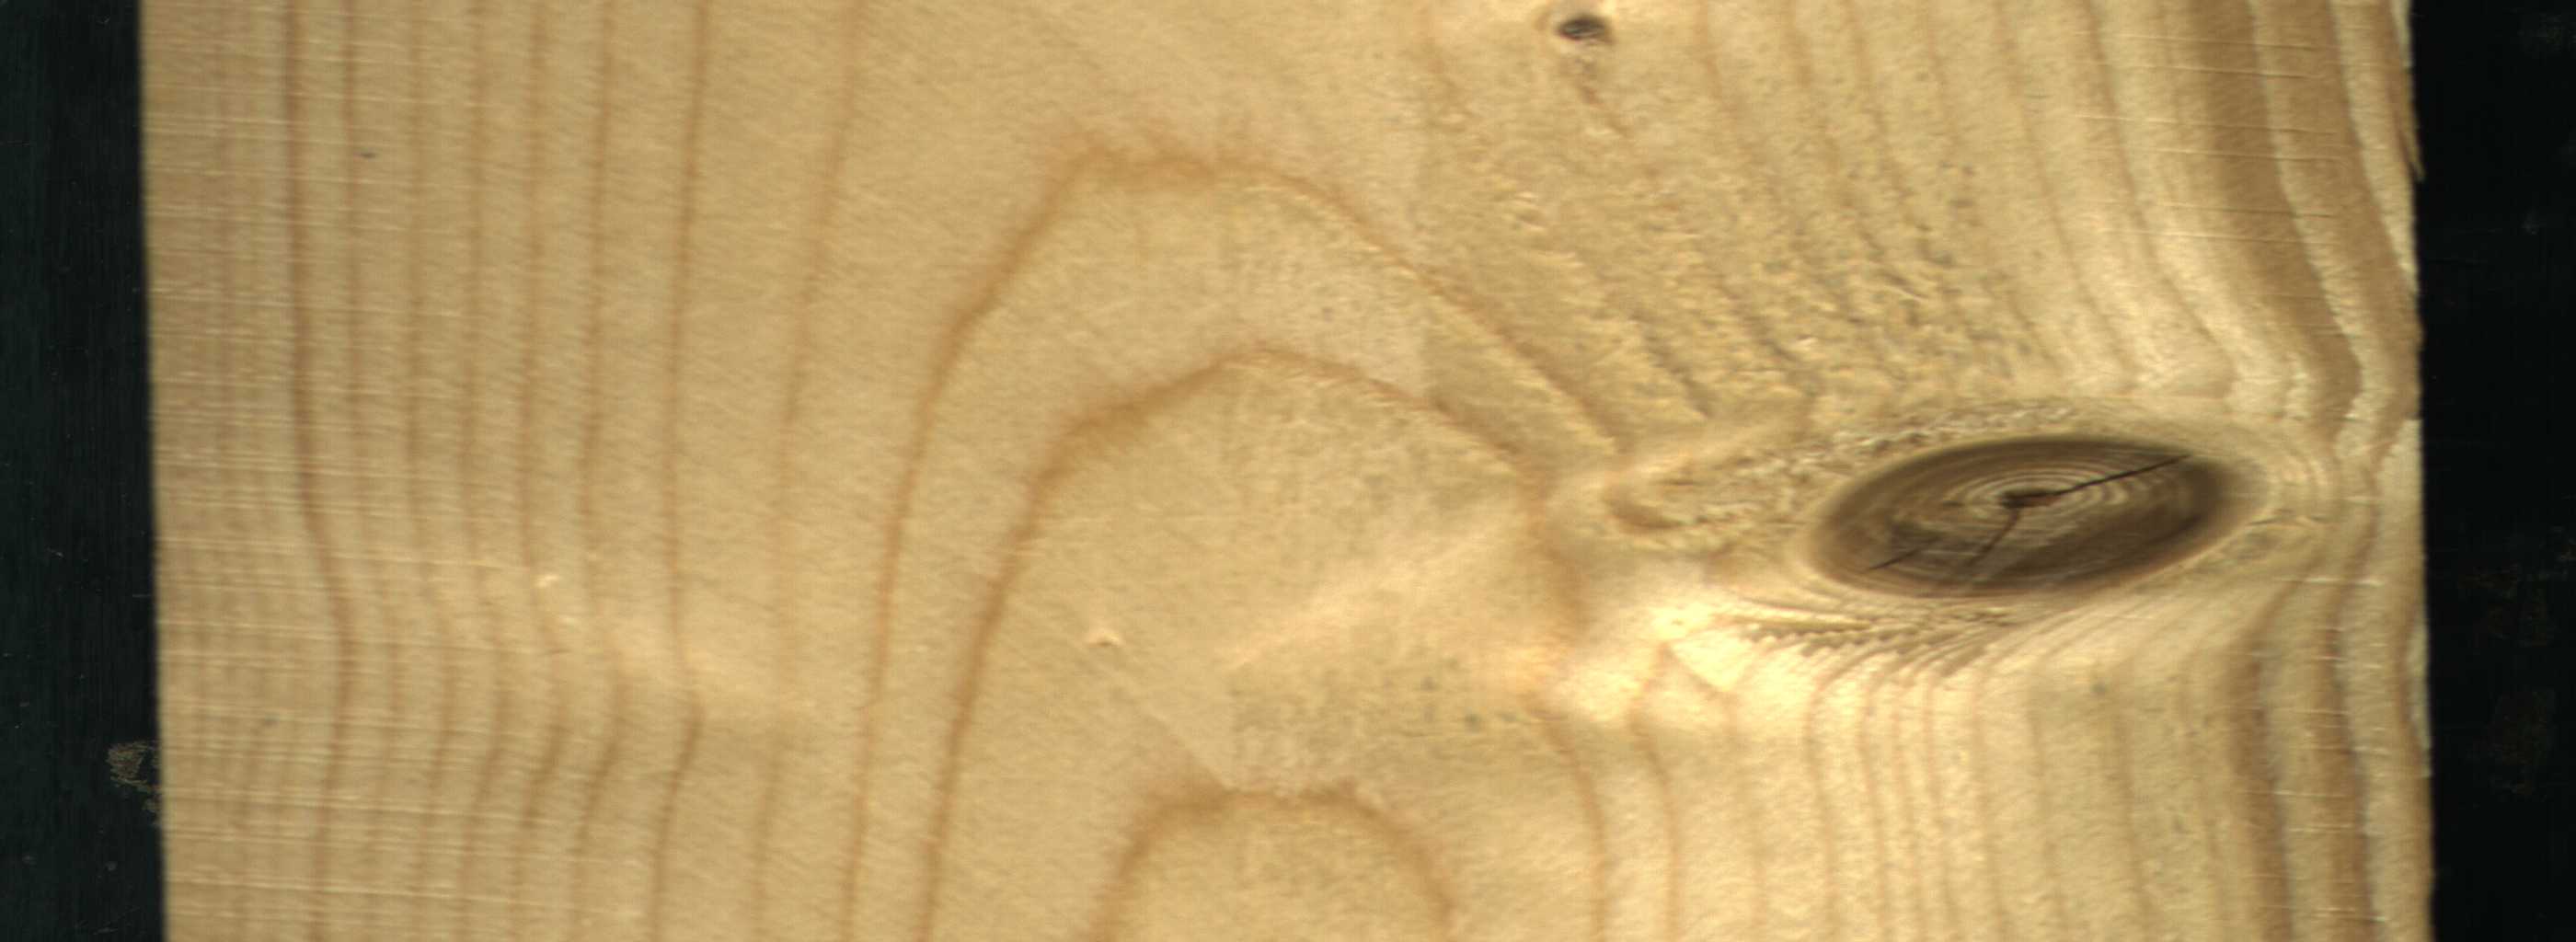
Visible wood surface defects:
knot_with_crack
Live_Knot